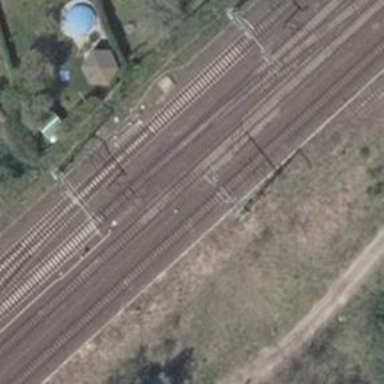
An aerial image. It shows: Railway track with contact line for electrification.